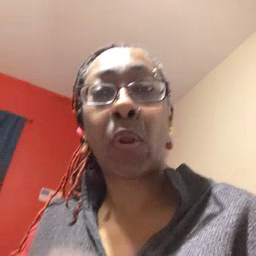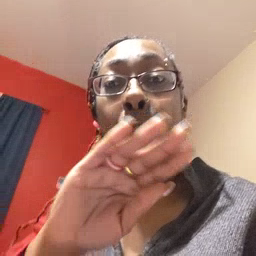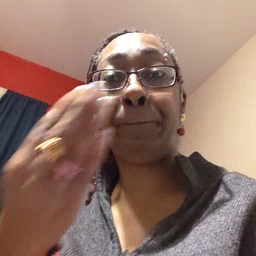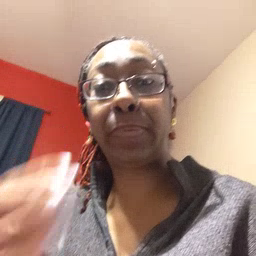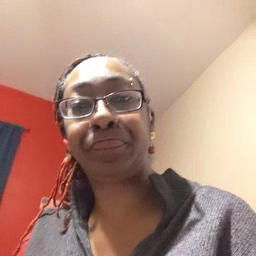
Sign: open